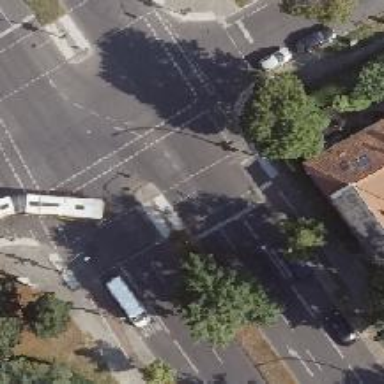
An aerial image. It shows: Road with traffic signals for signaling.